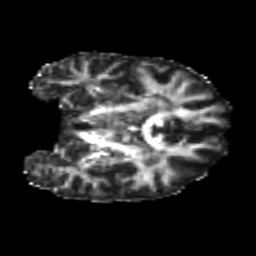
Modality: FA
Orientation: coronal
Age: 24
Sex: male
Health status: healthy
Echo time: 0.074 s